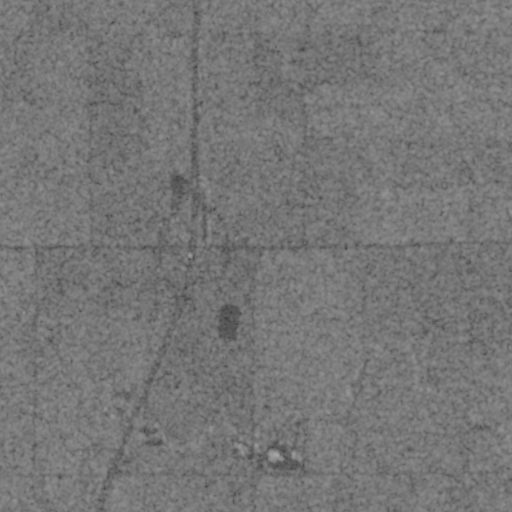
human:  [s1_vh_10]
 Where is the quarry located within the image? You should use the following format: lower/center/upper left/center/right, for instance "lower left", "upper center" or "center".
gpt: The quarry is located in the lower center of the image.
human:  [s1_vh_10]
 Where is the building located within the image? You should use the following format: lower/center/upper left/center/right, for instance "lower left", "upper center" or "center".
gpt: There is no building in the image.

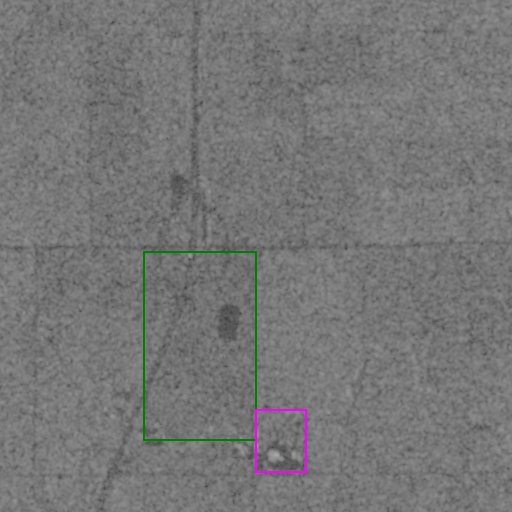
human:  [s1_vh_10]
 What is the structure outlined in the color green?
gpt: The structure outlined in green is a crop field.
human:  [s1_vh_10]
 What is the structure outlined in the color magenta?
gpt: The structure outlined in magenta is a quarry.
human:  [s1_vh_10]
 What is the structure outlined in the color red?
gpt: There is no red outline.